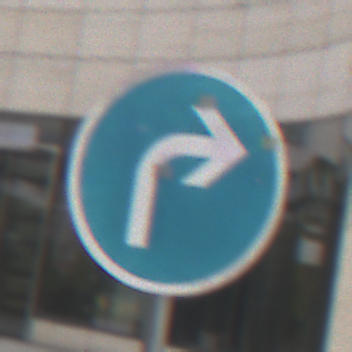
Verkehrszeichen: VorgeschriebeneFahrtrichtungRechts
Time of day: Midday
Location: Outdoor (Urban)
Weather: Overcast
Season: NotSpecified
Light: Natural